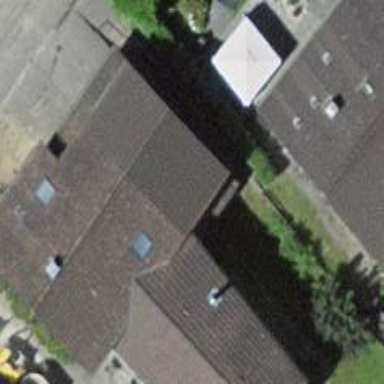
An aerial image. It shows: Detached building.